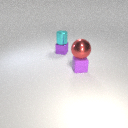
small cyan metal cylinder behind large red metal sphere